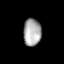
Tissue: prostate
Cell type: Myeloid cells
Senescence score: 0.3556
Nuclear area (px): 473
Mean DAPI intensity: 170.529